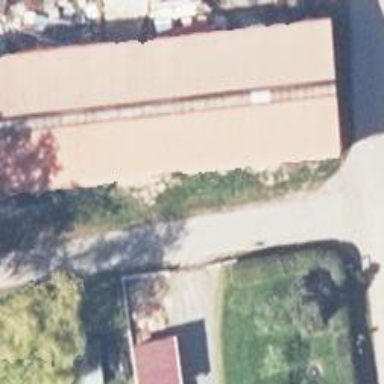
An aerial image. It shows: Building designed for equestrian sports.